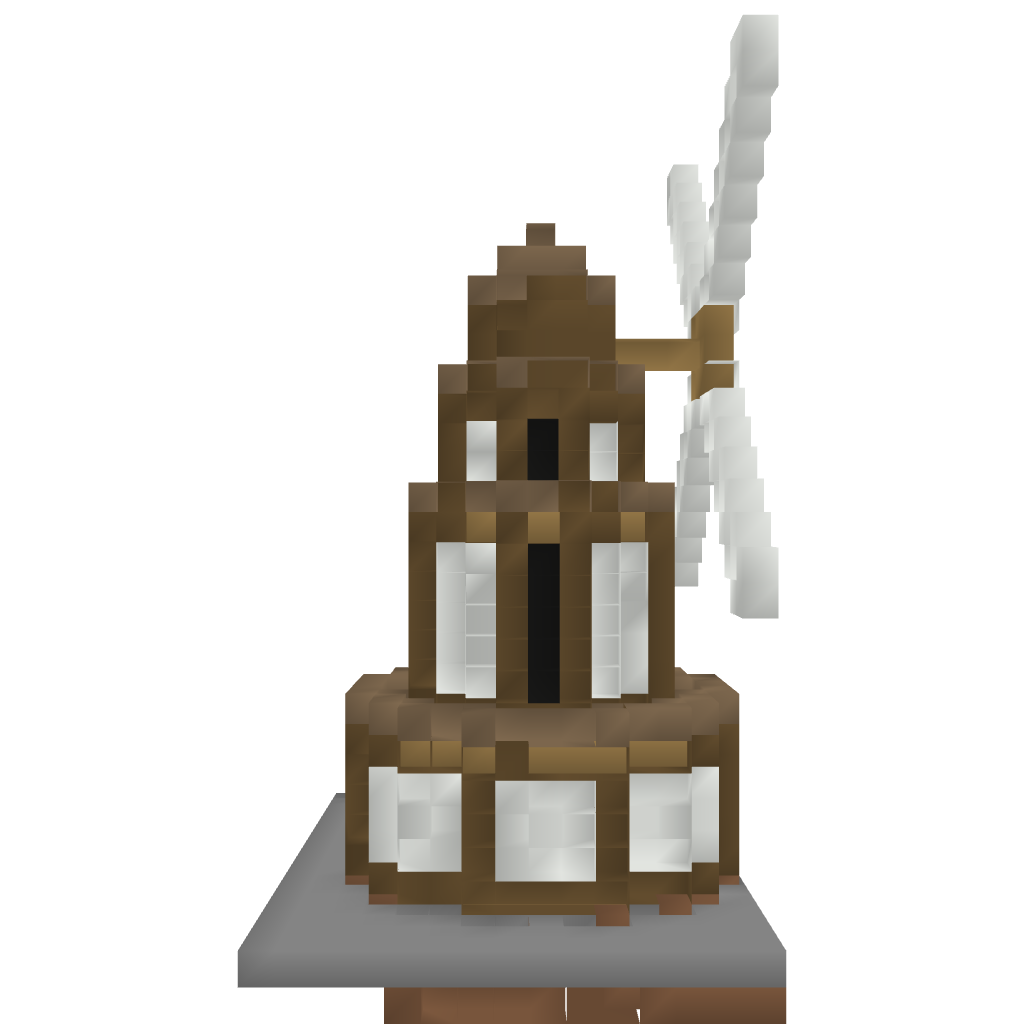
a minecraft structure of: Windmill